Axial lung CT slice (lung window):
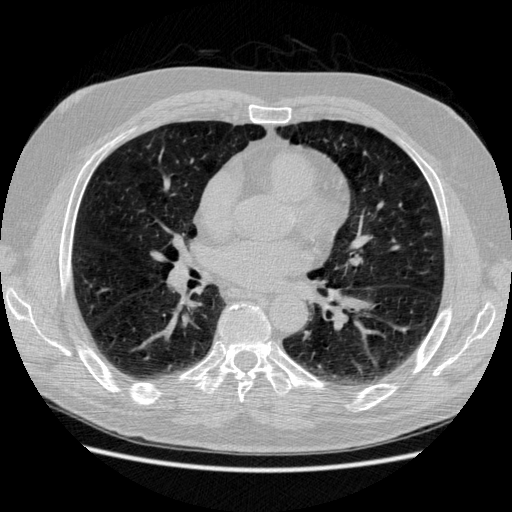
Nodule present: no